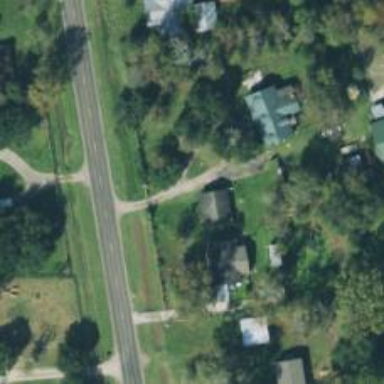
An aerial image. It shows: Driveway leading to service road.